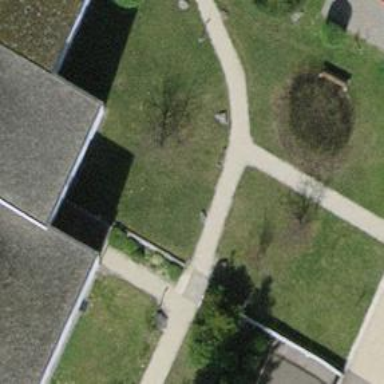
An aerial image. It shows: Footway made of paving stones.